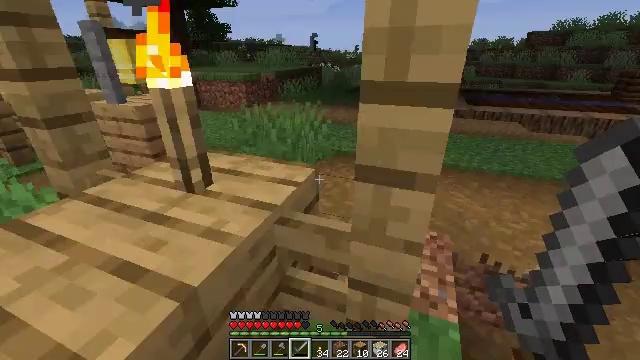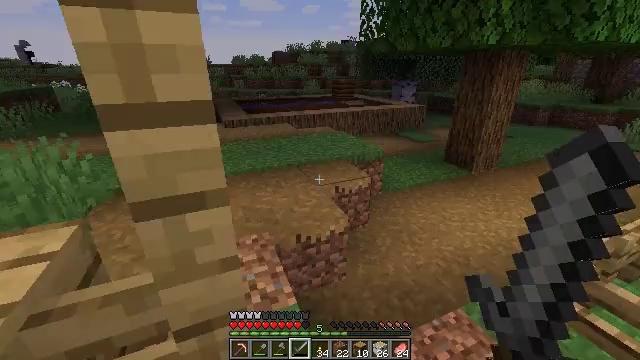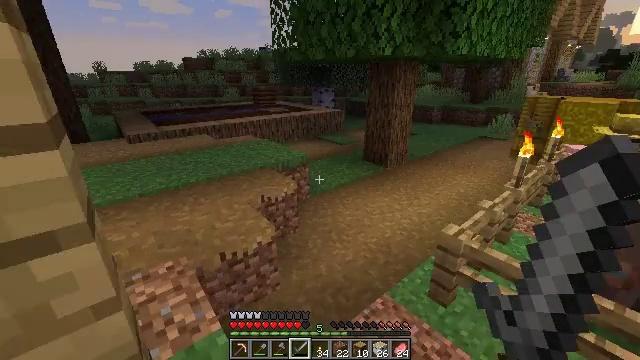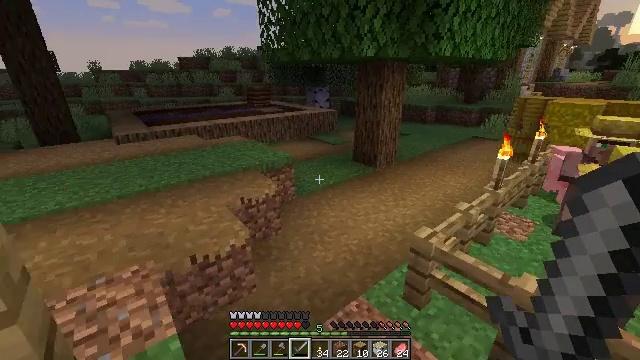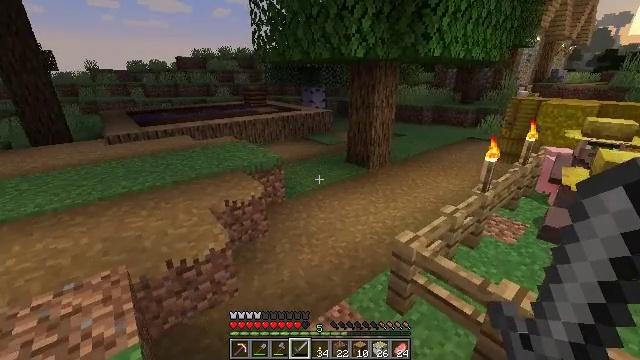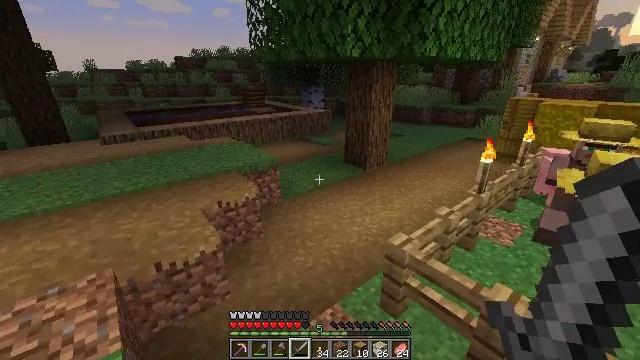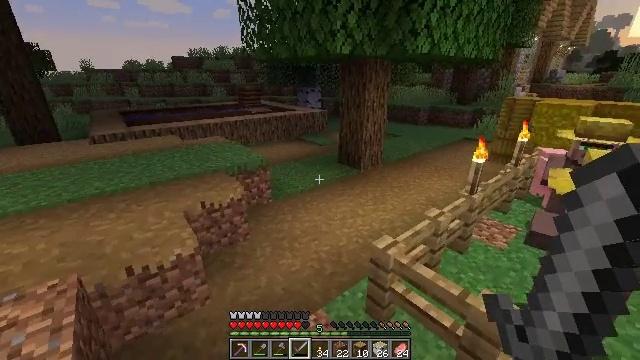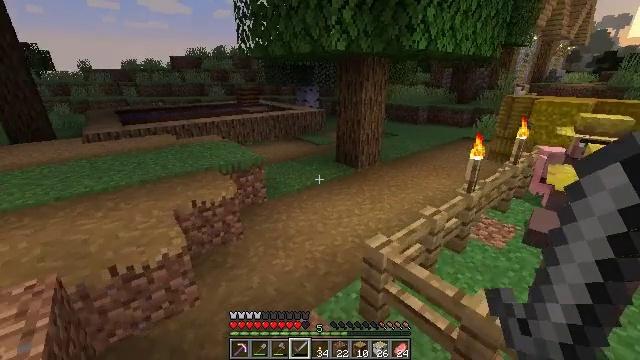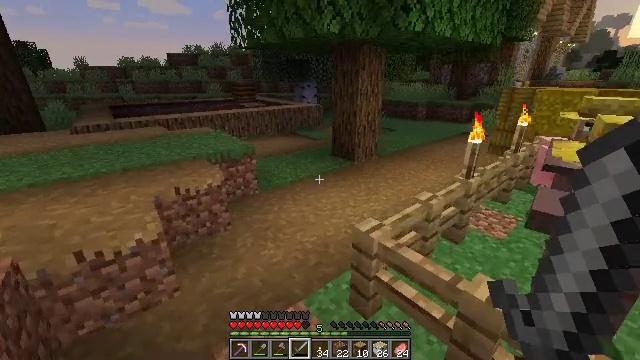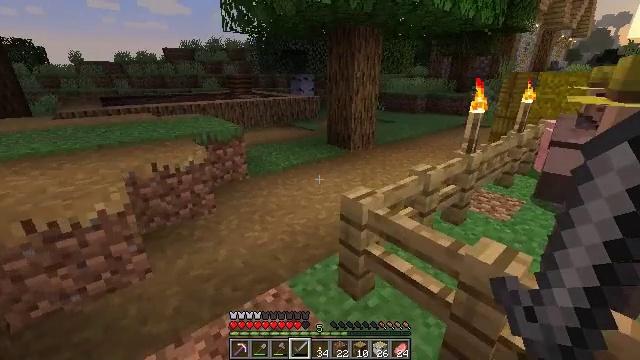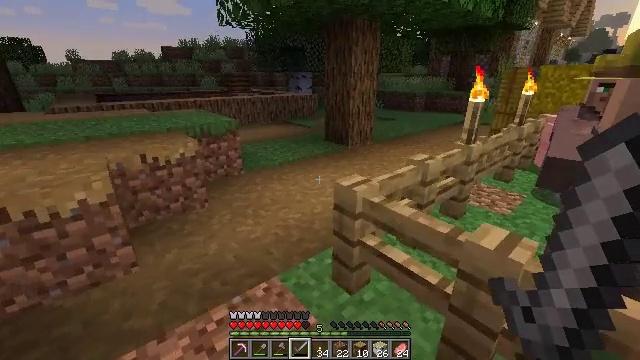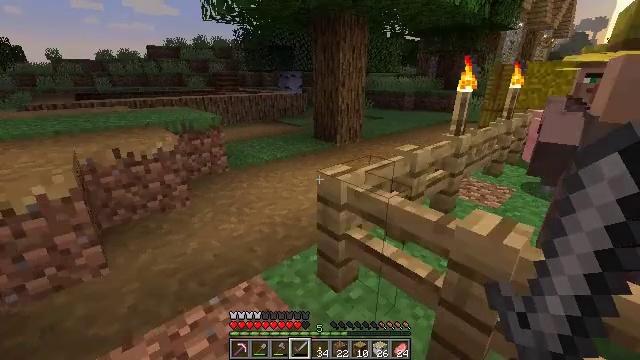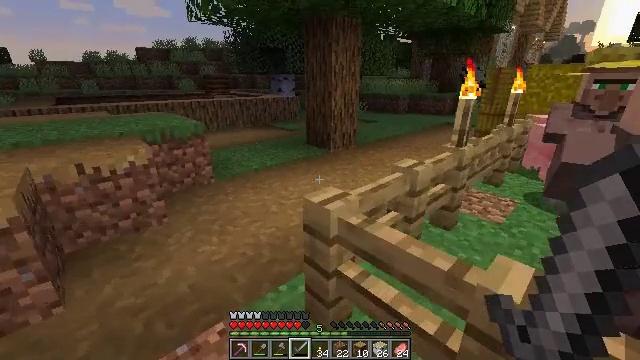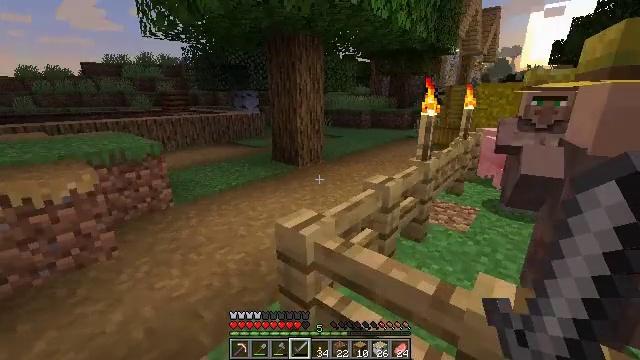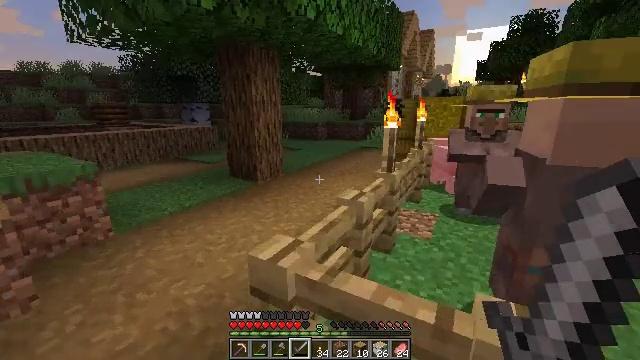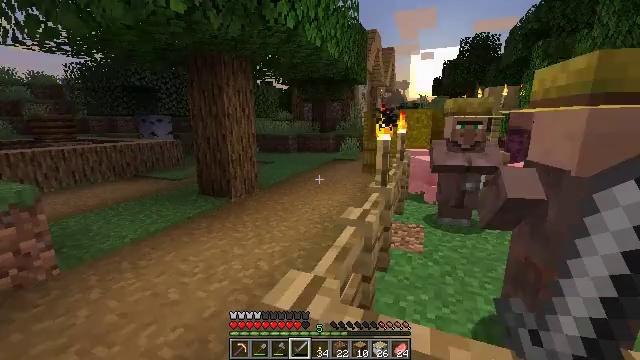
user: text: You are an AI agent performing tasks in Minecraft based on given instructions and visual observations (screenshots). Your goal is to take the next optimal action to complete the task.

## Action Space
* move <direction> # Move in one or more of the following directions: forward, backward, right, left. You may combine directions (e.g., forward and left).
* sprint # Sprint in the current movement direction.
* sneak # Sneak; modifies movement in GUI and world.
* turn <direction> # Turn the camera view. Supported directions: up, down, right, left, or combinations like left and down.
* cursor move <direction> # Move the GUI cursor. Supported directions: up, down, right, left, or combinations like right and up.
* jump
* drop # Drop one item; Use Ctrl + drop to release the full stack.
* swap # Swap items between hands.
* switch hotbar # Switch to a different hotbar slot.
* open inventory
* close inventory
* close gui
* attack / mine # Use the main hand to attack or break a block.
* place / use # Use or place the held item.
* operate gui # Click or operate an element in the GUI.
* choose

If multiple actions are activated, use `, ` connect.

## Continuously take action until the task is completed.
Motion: motion action
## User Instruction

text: Break the hay block to collect it.
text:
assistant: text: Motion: move back and move right, turn right and up
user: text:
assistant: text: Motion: move right, turn right and up
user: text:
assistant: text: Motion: move right
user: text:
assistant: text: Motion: move forward and move right
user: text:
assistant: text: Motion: move forward and move right
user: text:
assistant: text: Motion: move forward and move right
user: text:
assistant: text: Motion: move forward and move right
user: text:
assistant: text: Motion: move forward and move right
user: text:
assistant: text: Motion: move forward
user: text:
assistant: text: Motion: move forward
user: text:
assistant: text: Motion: move forward, turn right
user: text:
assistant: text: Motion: move forward and move left, turn right
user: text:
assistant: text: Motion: move forward and move left, turn right and up
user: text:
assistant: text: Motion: move forward and move left, turn right and up
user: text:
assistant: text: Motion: move forward and move left, turn right and up
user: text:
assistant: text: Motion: move forward and move left, turn right and up
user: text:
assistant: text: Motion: move forward and move left, turn right
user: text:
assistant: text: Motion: move forward and move left, turn right
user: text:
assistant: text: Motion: move forward and move left, turn right
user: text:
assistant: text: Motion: move forward and move left, turn right
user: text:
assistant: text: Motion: move forward and move left, turn right
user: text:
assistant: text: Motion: move forward and move left, turn right
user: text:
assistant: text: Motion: move forward and move left
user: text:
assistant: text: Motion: move forward and move left
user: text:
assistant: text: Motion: move forward and move left
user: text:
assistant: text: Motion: move forward
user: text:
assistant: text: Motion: move forward
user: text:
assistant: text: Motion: move forward
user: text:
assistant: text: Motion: move forward
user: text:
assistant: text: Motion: move forward